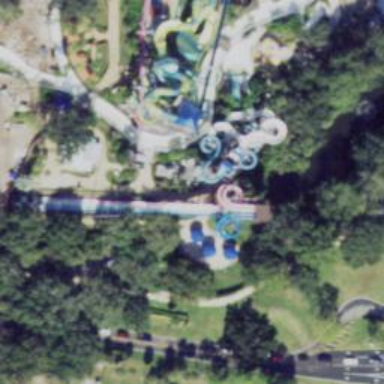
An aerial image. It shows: Water slide attraction.